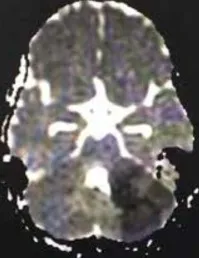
Cerebellar diffusion-weighted image (ADC map).
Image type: radiology (mri)